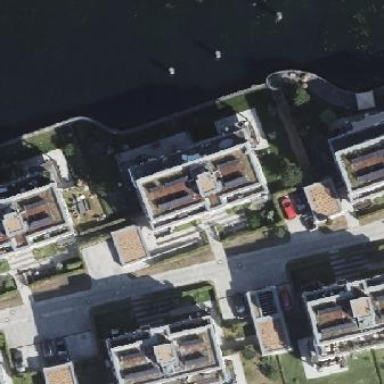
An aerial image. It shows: Residential building with flat roof.